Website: walmart
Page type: billing-address
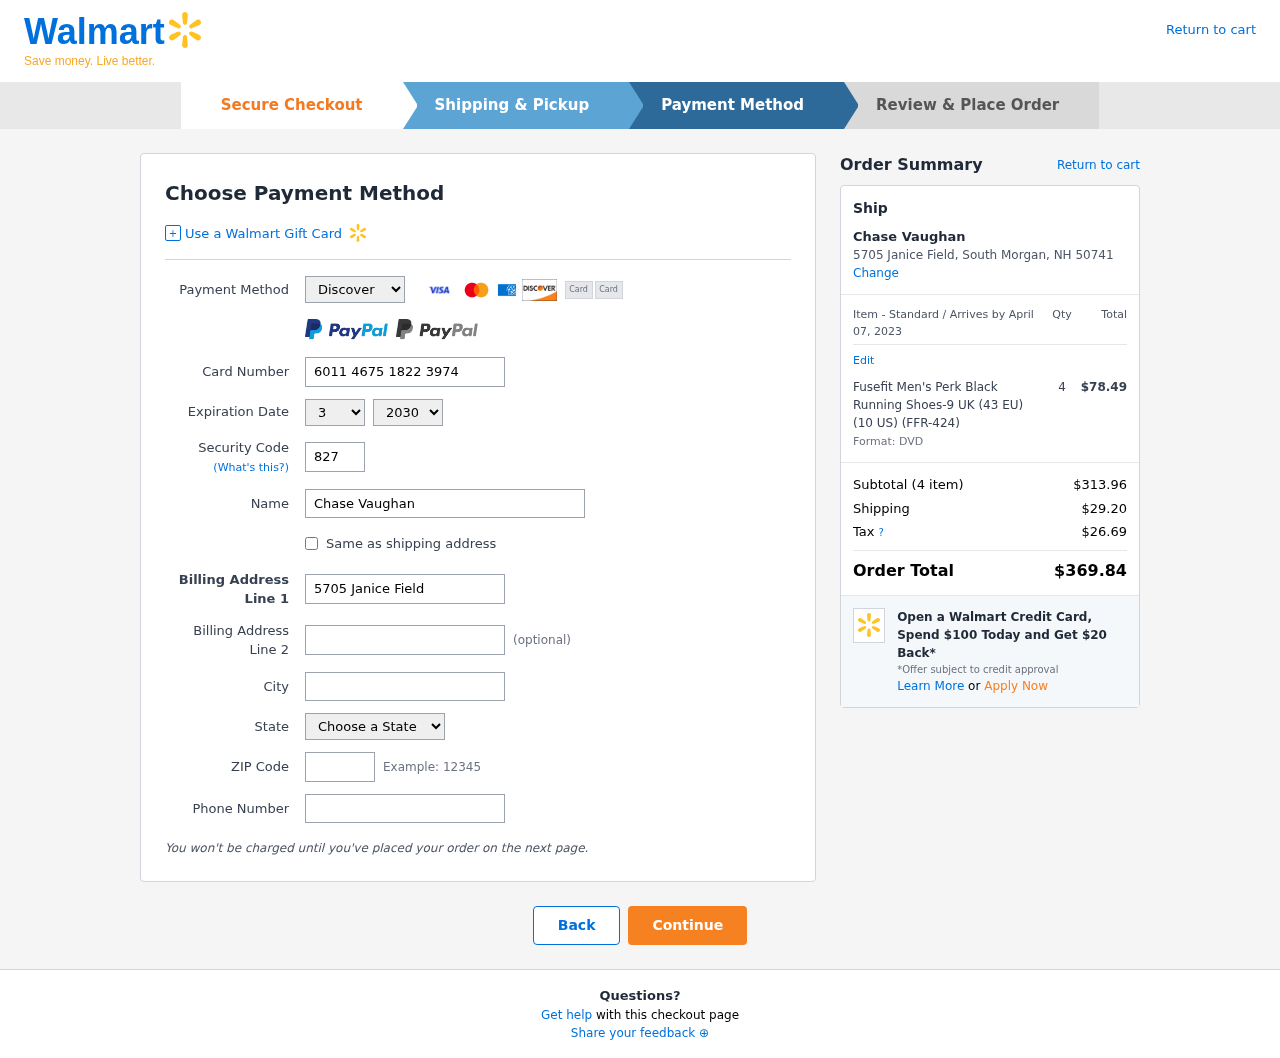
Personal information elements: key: PII_CARD_CVV
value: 827
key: PII_CARD_EXPIRY_MONTH
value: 03
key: PII_CARD_EXPIRY_YEAR
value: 30
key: PII_CARD_NUMBER
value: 6011 4675 1822 3974
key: PII_CARD_TYPE
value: Discover
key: PII_CITY
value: South Morgan
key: PII_CITY_STATE_ZIP
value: South Morgan, NH 50741
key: PII_FULLNAME
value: Chase Vaughan
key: PII_PHONE
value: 2633605432
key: PII_POSTCODE
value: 50741
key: PII_STATE
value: New Hampshire
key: PII_STREET
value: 5705 Janice Field
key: PII_FULLNAME2
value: Chase Vaughan
Product elements: key: PRODUCT1_NAME
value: Fusefit Men's Perk Black Running Shoes-9 UK (43 EU) (10 US) (FFR-424)
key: PRODUCT1_PRICE
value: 78.49
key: PRODUCT1_QUANTITY
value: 4
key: PRODUCT1_DESC
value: Format: DVD
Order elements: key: ORDER_DELIVERY_DATE
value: April 07, 2023
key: ORDER_NUM_ITEMS
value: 4
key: ORDER_SUBTOTAL
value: $313.96
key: ORDER_SHIPPING_COST
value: $29.20
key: ORDER_TAX
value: $26.69
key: ORDER_TOTAL
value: $369.84